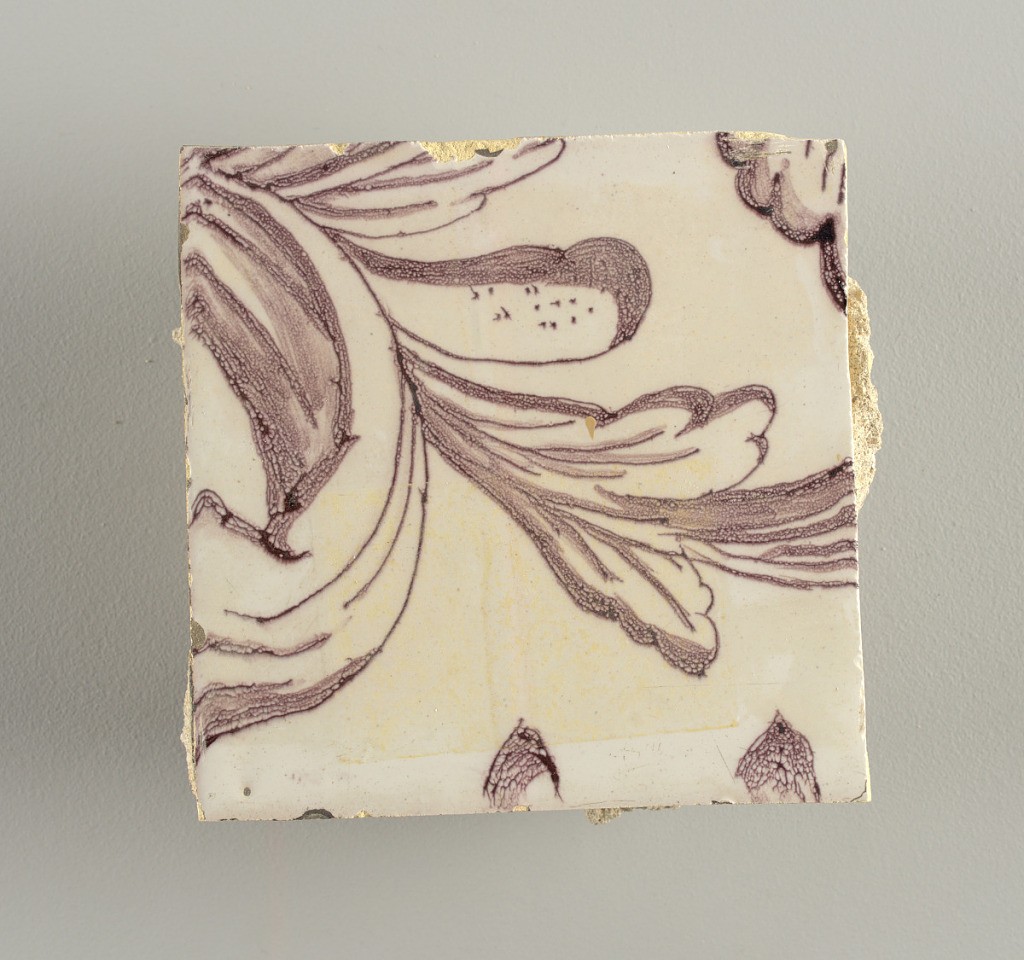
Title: Tile wall facing
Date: ca. 1725
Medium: Tin-glazed earthenware, underglaze
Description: Horizontal rectangle.  Thirty tiles wide and twenty-three tiles high with opening for fireplace eleven tiles wide and ten high.  Foliage arabesques disposed about three vertical axes from which are emphazised by urns at center and right, and at left by the figure of a standing woman carrying an infant on her arm and accompanied by two children.